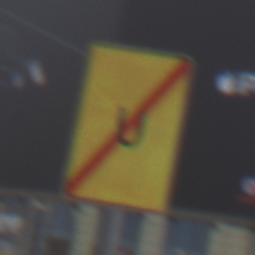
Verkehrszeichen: EndeUmleitung
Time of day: MorningAfternoon
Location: Outdoor (Urban)
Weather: Overcast
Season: NotSpecified
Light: Natural